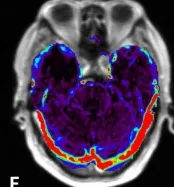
(E-H) DCE parameters analyzed based on the Tofts model: Ktrans, Kep, Ve and iAUC.
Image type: radiology (mri)